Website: ulta-beauty
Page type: billing-address
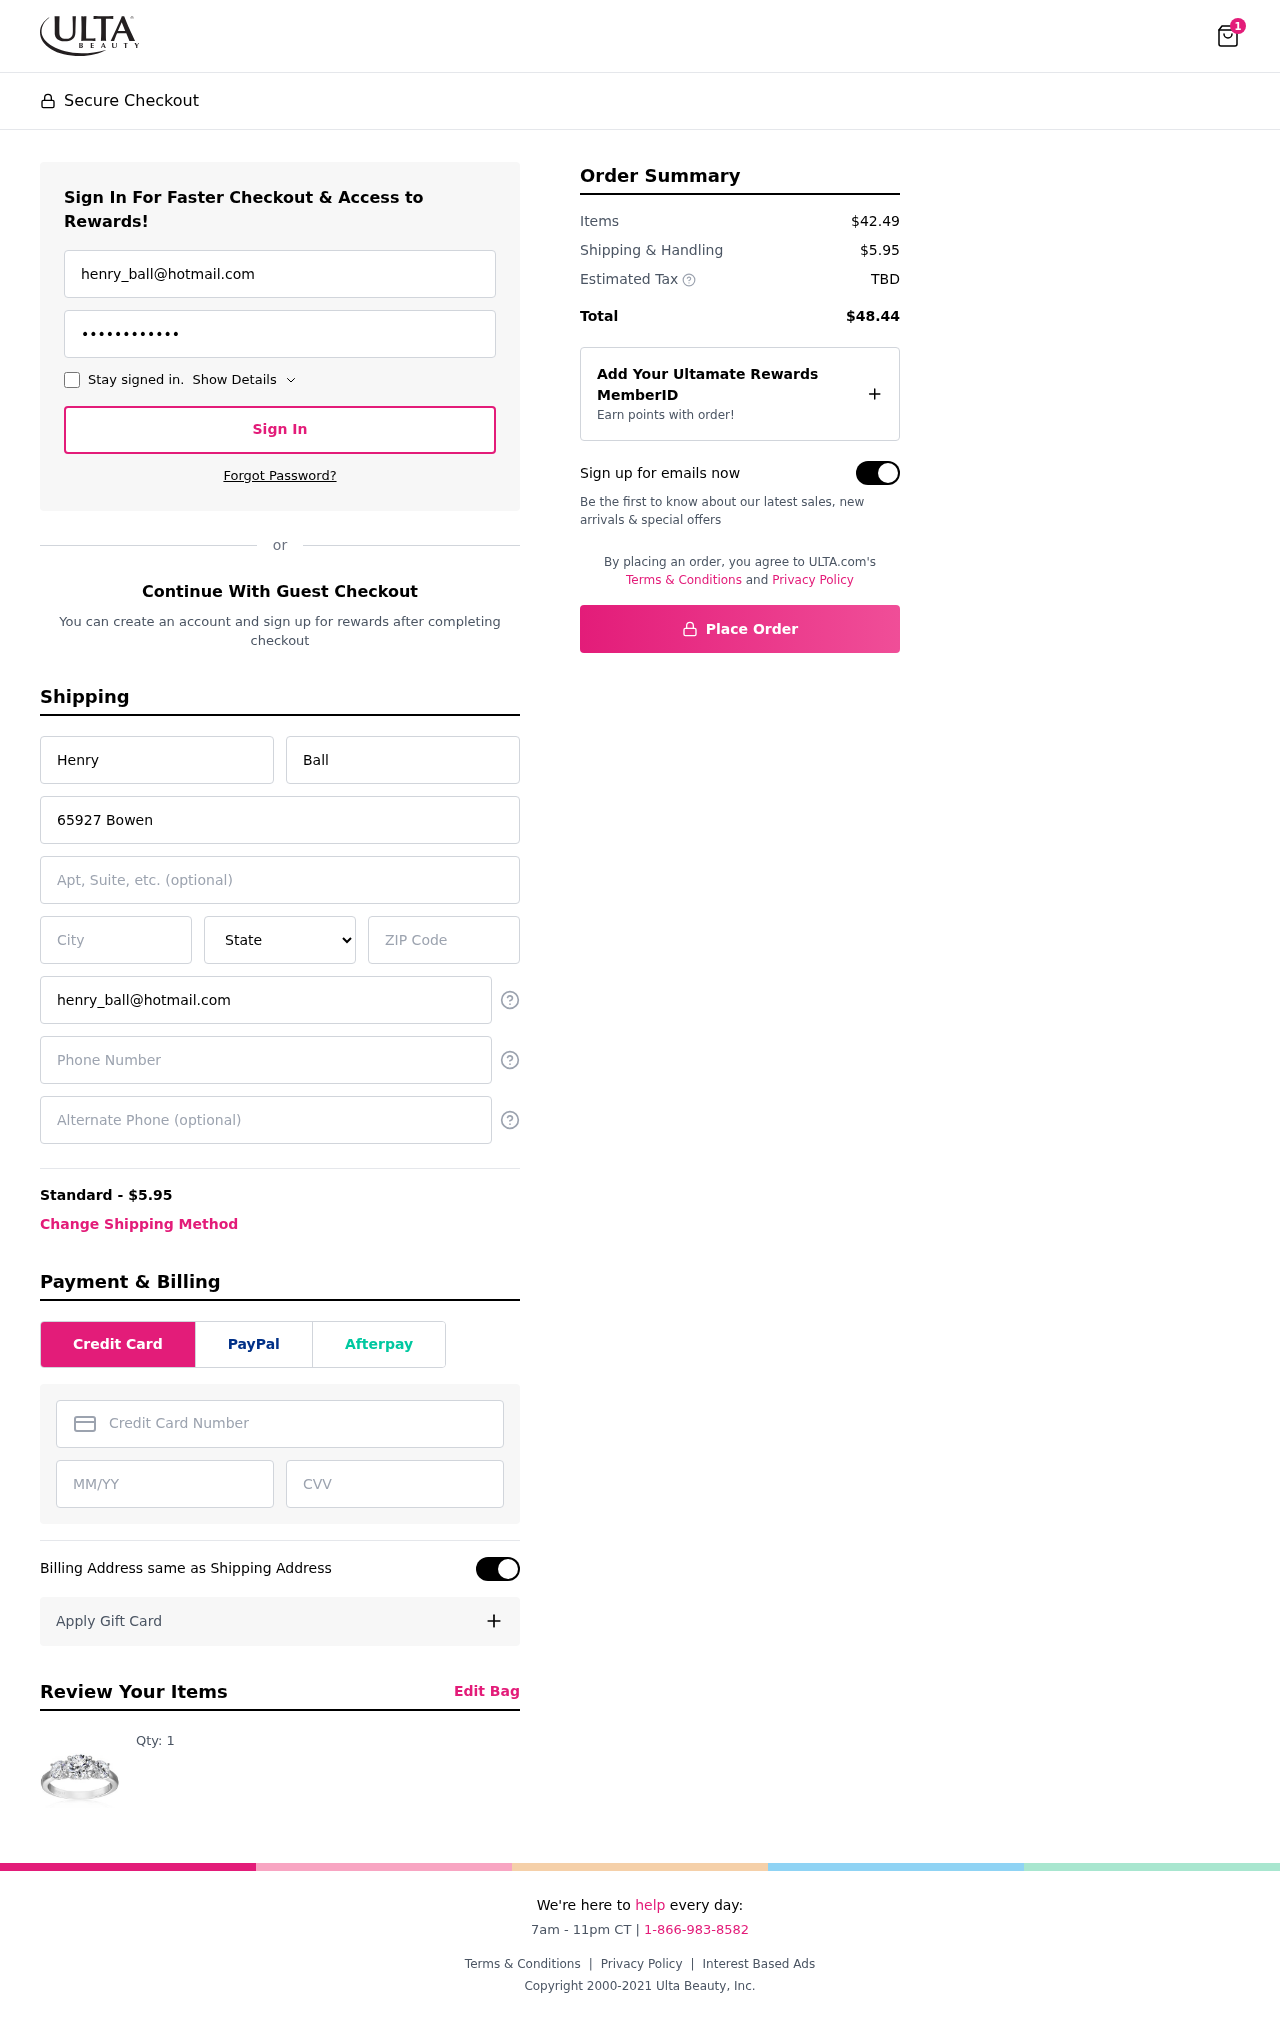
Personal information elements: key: PII_STATE
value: Kentucky
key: PII_EMAIL
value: henry_ball@hotmail.com
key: PII_FIRSTNAME
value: Henry
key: PII_LASTNAME
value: Ball
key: PII_STREET
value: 65927 Bowen Canyon Suite 124
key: PII_CITY
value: West Jamie
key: PII_POSTCODE
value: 65135
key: PII_PHONE
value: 3026926448
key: PII_CARD_NUMBER
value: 2542 8214 1443 5776
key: PII_CARD_EXPIRY
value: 02/27
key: PII_CARD_CVV
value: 408
Product elements: key: PRODUCT1_QUANTITY
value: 1
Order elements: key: ORDER_NUM_ITEMS
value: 1
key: ORDER_SHIPPING_COST
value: $5.95
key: ORDER_SUBTOTAL
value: $42.49
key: ORDER_TOTAL
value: $48.44